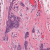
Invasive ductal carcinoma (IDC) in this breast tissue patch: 1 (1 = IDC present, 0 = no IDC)